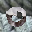
Label: 0